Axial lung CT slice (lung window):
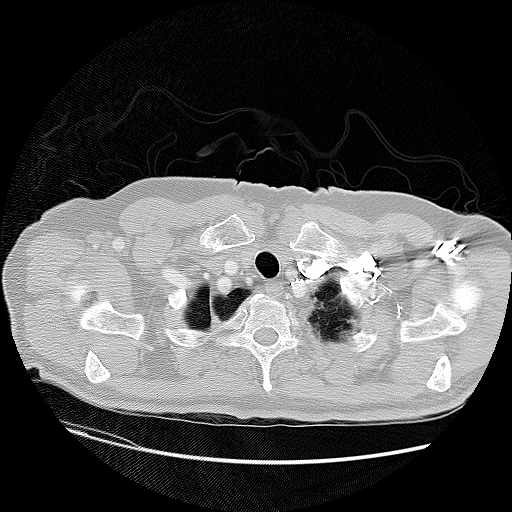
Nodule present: no